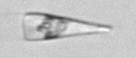
Label: Licmophora